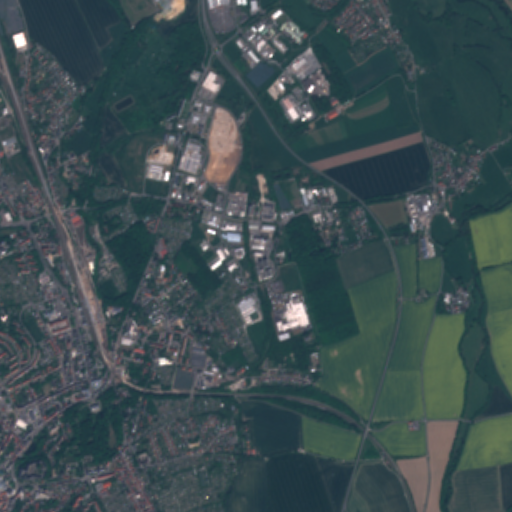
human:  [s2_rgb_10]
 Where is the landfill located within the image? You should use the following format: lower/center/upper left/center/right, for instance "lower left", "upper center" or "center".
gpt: The landfill is located in the upper left of the image.
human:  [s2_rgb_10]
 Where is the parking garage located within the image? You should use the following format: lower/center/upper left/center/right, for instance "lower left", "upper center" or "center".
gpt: The parking garage is located in the center left of the image.
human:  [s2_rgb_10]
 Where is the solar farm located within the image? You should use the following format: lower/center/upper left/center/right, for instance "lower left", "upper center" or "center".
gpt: The solar farm is located in the upper left of the image.
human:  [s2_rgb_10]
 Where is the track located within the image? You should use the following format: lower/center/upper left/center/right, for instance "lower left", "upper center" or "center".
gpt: The track is located in the center left of the image.
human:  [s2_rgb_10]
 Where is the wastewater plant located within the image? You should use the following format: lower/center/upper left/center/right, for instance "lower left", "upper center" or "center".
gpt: The wastewater plant is located in the upper left of the image.
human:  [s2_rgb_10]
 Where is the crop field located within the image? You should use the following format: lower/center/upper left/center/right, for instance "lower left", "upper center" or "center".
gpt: There is no crop field in the image.